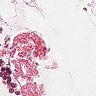
Metastatic tissue present: no